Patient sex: F
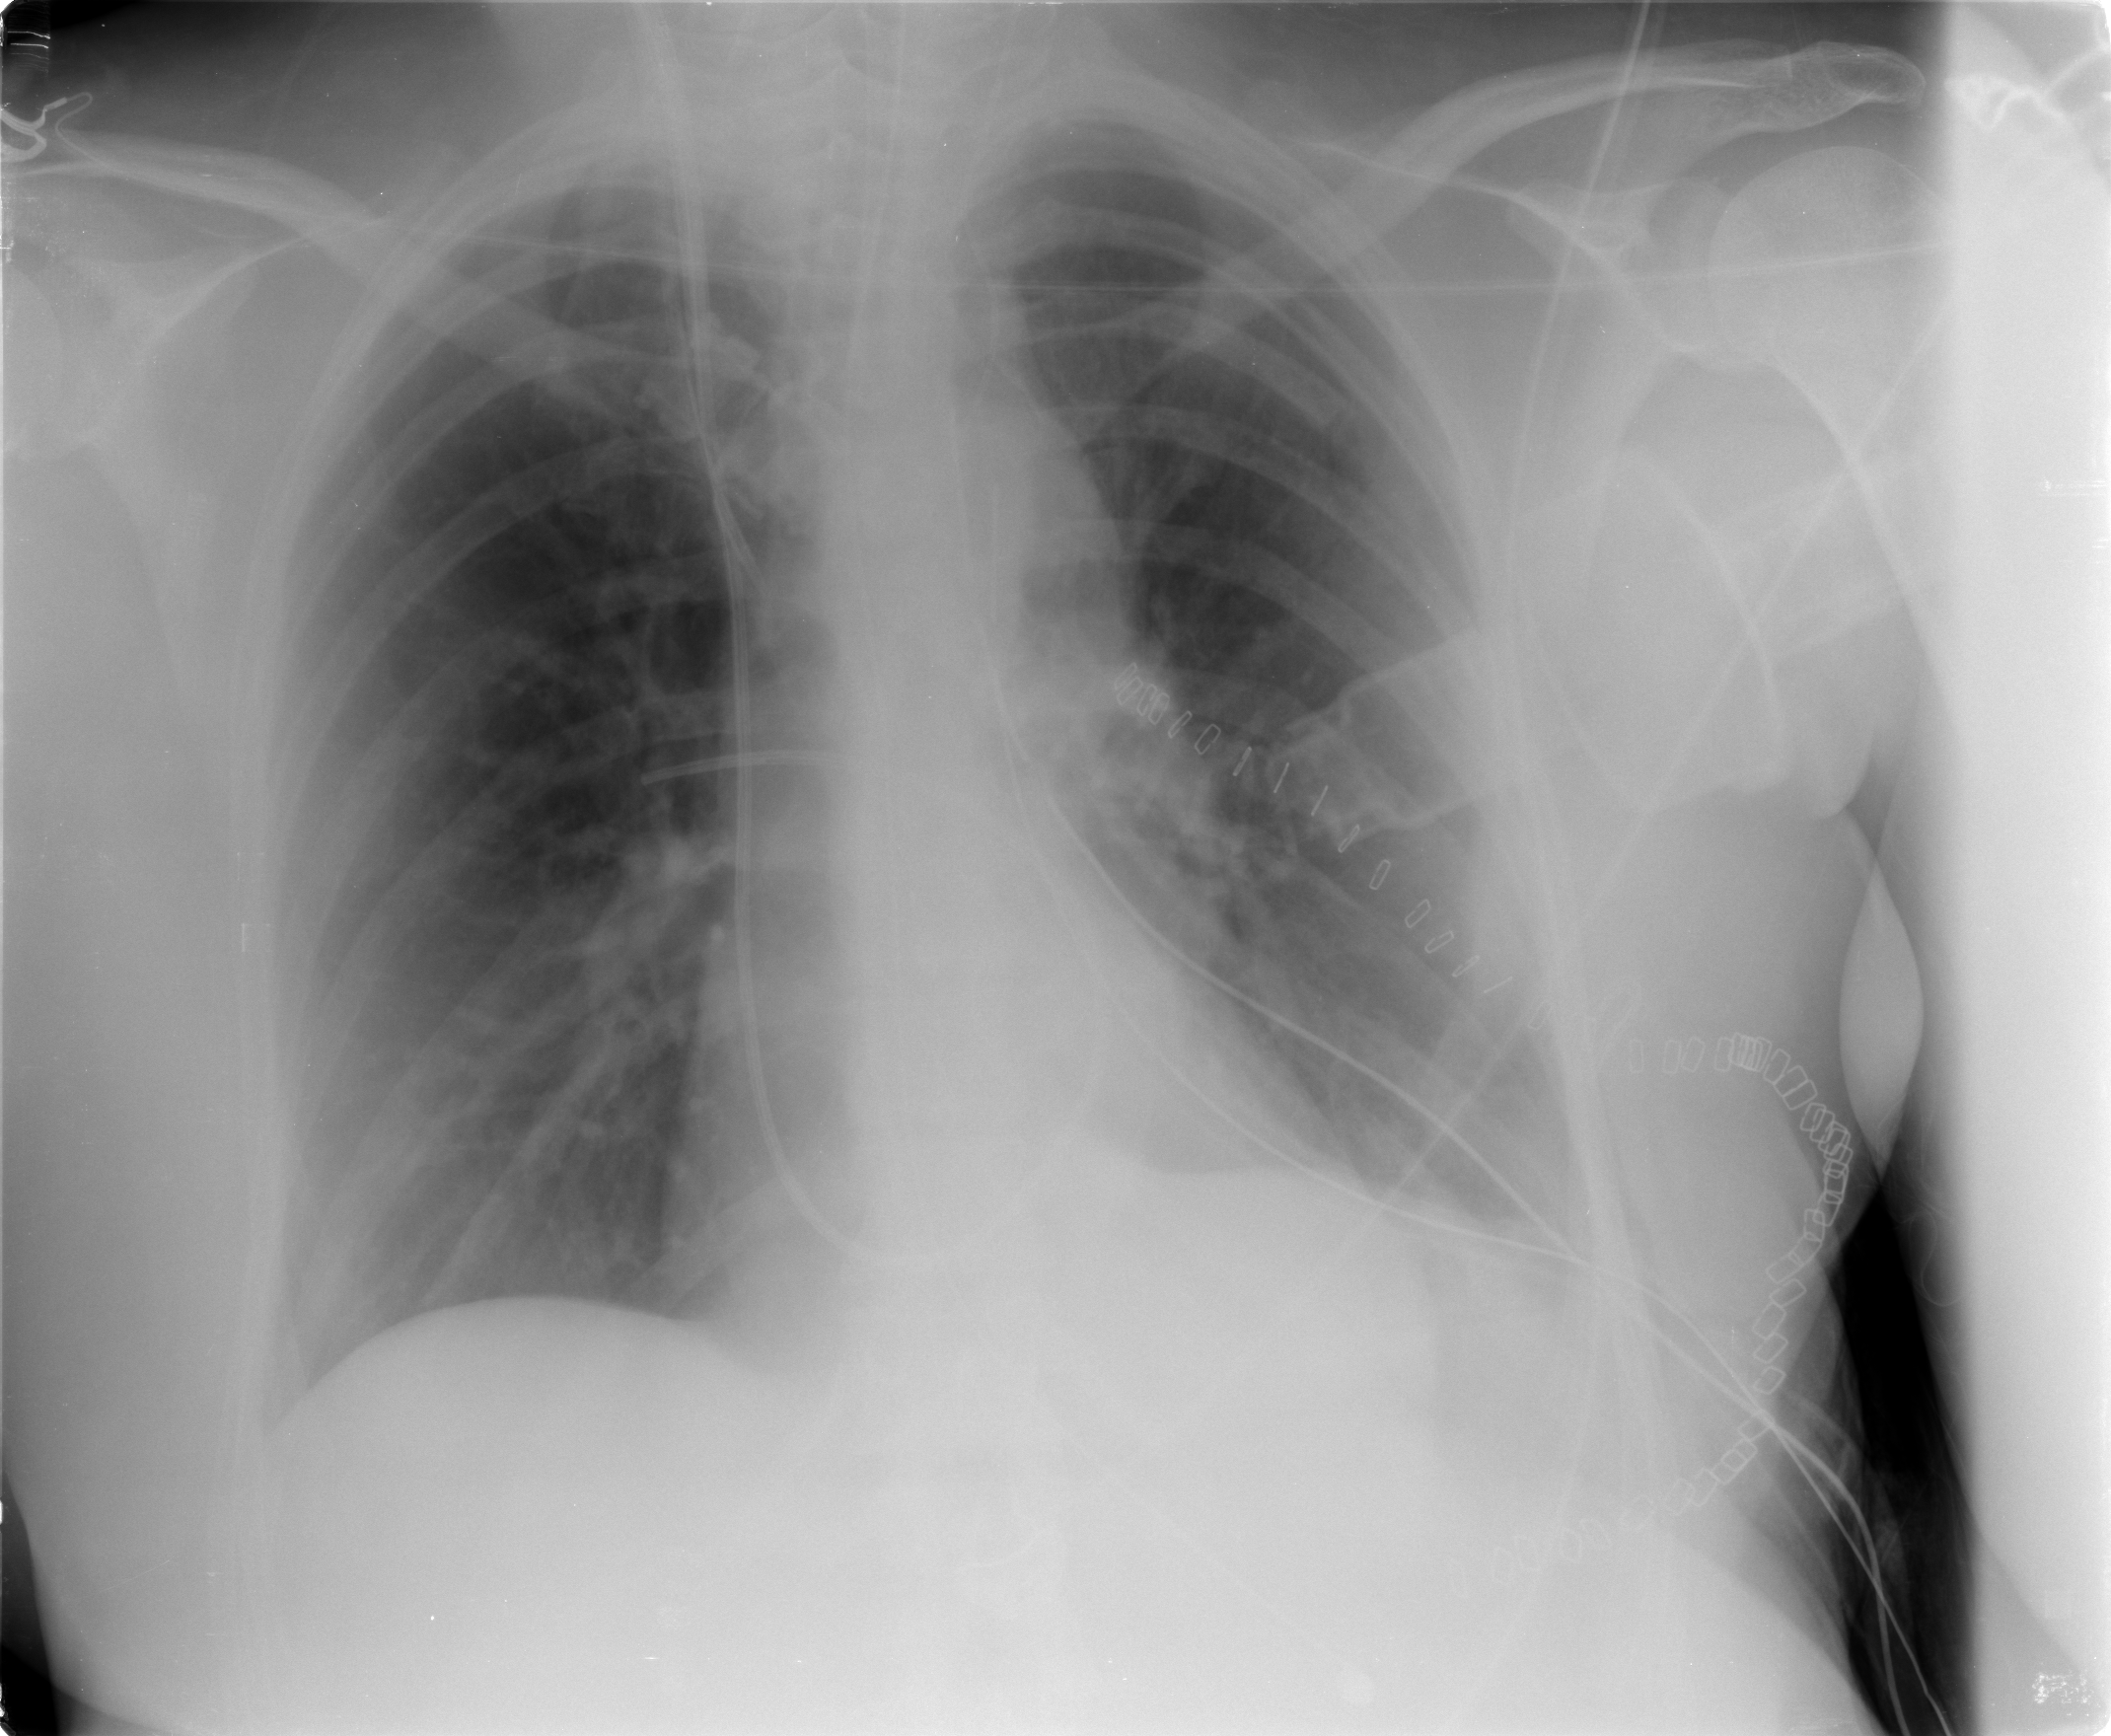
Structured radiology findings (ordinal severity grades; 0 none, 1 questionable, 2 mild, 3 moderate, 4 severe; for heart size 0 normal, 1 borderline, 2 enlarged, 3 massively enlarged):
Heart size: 0
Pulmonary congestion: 2
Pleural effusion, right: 1
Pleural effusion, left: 2
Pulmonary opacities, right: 0
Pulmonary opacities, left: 0
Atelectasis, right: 2
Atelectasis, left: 2